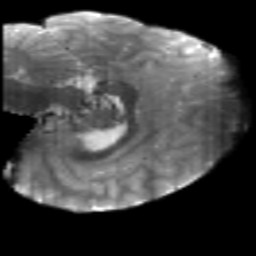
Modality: T2w
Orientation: sagittal
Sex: male
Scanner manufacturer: siemens
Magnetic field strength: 3 T
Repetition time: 5 s
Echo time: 0.07 s